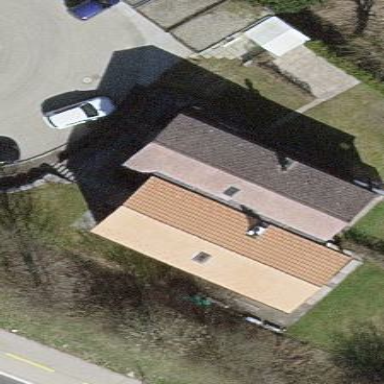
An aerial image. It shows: Gabled roof house.